Interaction volume radius: 5 \u00c5
Interaction volume height: 10 \u00c5
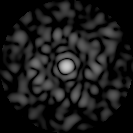
Disorder parameter: 0.8496